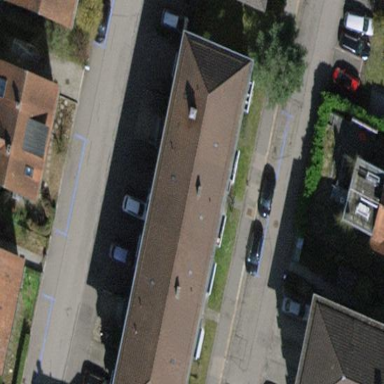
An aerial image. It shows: Hipped-roof building with apartments.